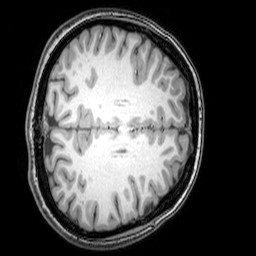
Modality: T1w
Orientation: axial
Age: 22
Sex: female
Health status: healthy
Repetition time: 0.081 s
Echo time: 0.037 s